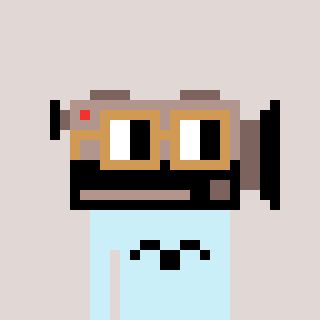
a pixel art character with square brown glasses, a camcorder-shaped head and a cold-colored body on a warm background